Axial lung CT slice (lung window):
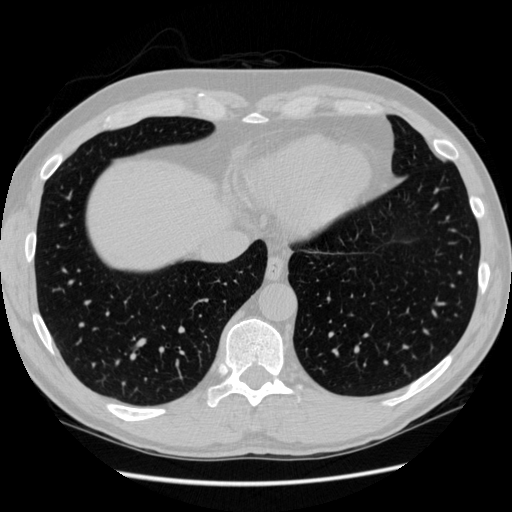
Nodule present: no